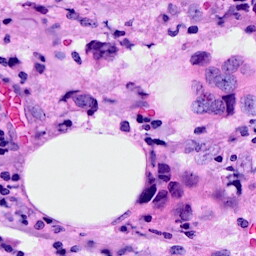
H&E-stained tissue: Breast